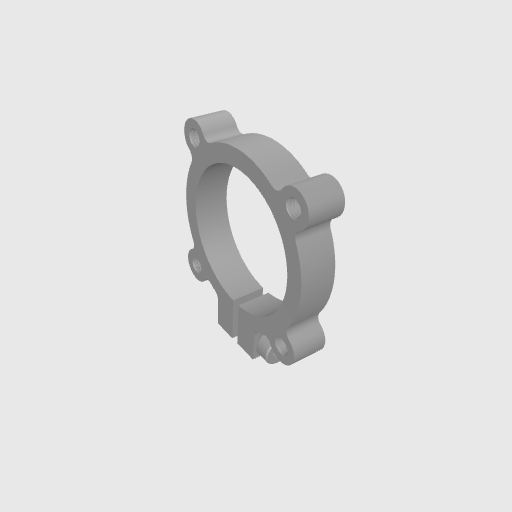
Part: ClampingHub32ID